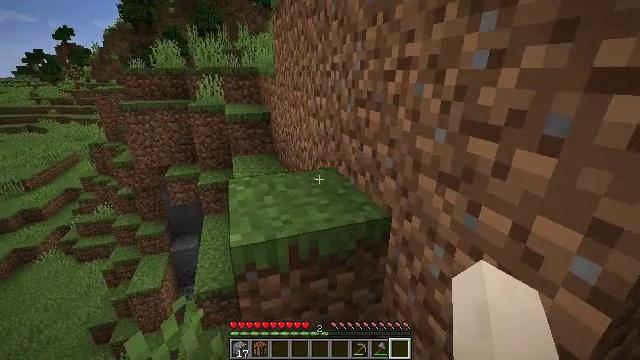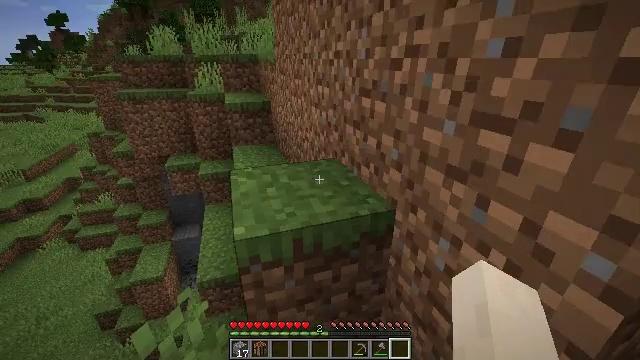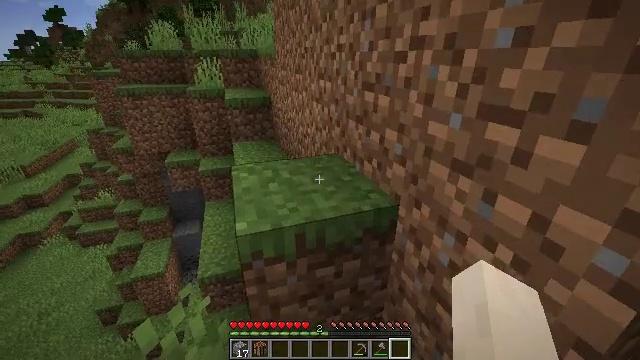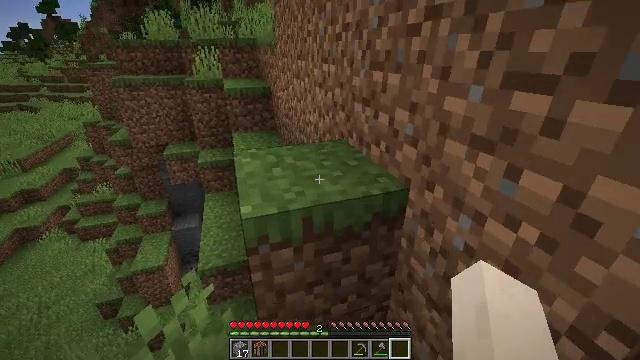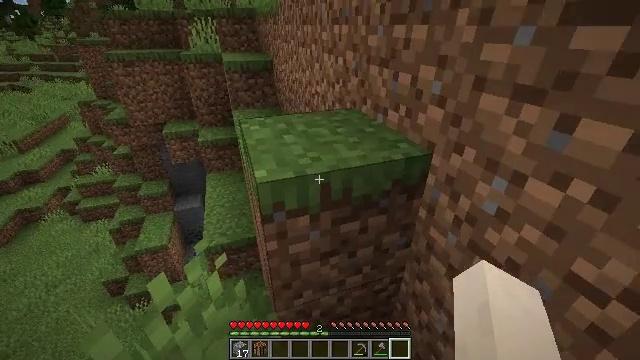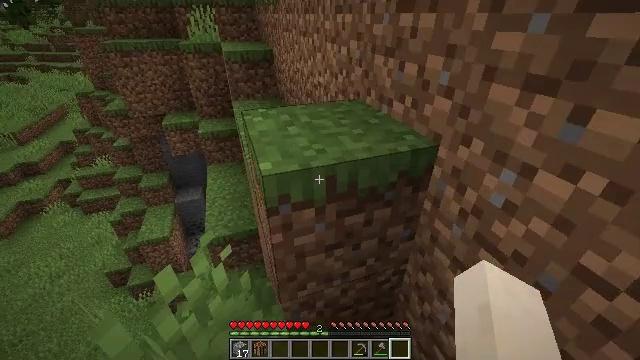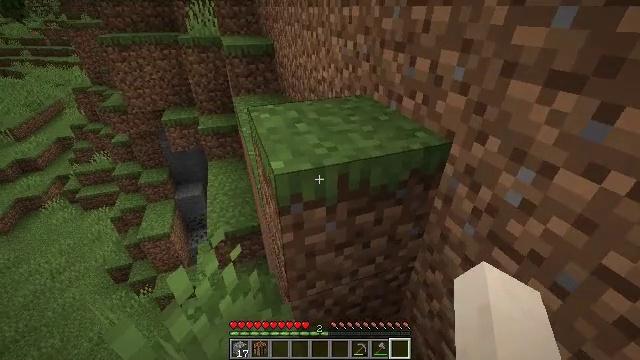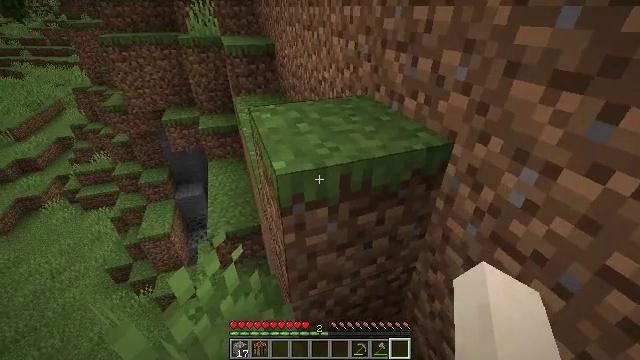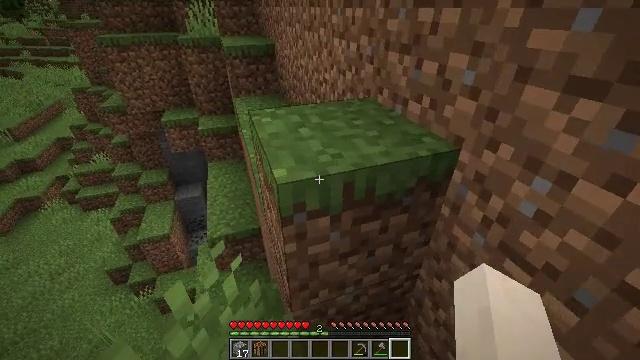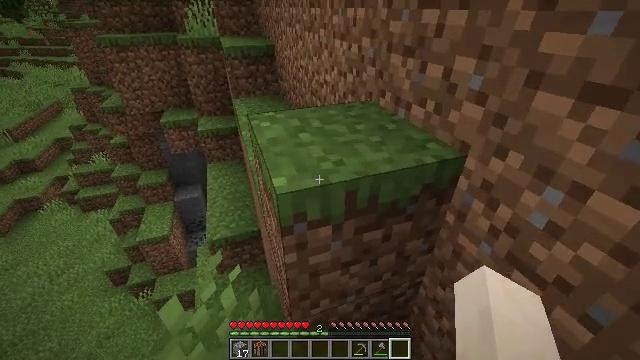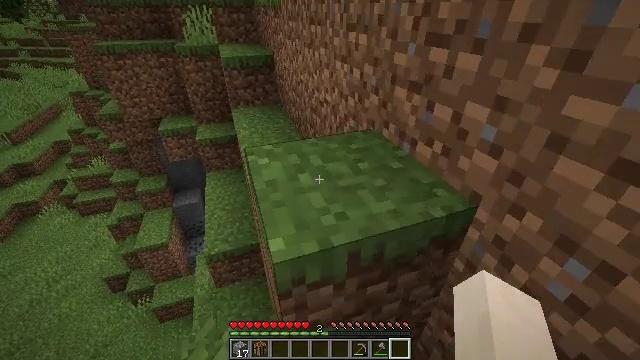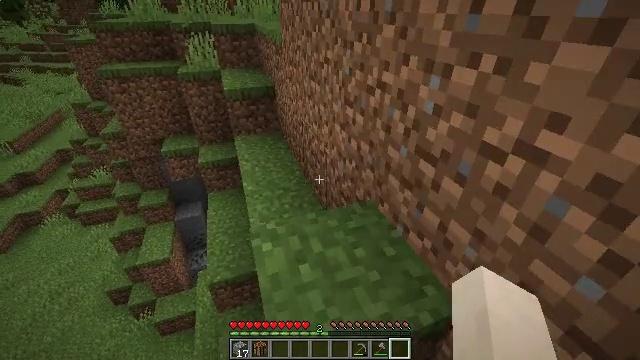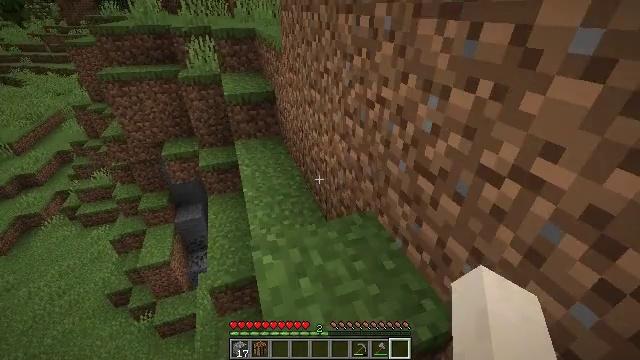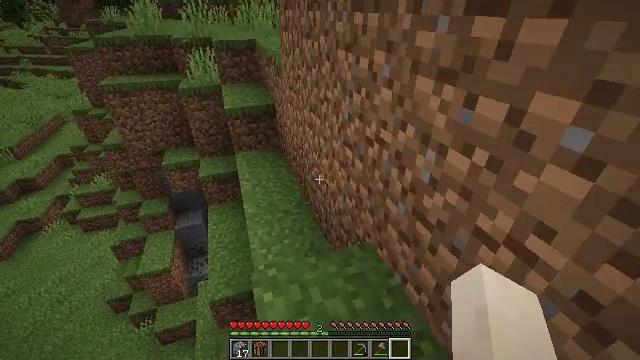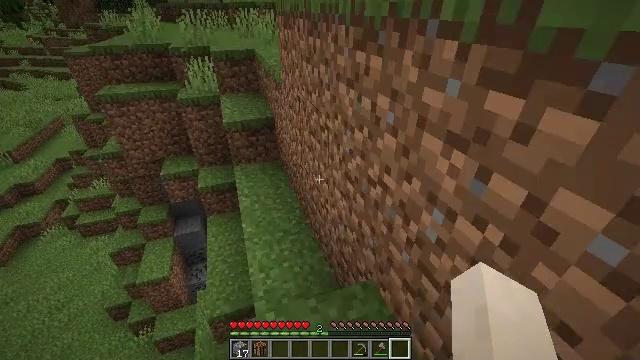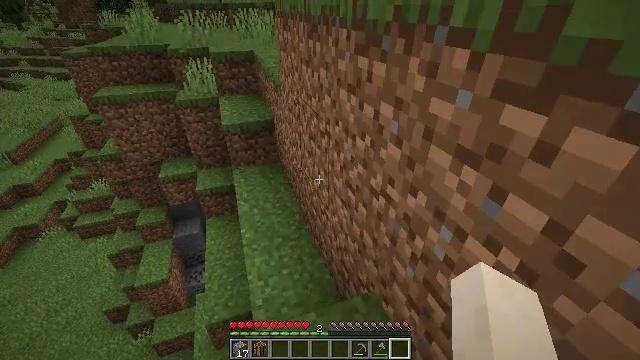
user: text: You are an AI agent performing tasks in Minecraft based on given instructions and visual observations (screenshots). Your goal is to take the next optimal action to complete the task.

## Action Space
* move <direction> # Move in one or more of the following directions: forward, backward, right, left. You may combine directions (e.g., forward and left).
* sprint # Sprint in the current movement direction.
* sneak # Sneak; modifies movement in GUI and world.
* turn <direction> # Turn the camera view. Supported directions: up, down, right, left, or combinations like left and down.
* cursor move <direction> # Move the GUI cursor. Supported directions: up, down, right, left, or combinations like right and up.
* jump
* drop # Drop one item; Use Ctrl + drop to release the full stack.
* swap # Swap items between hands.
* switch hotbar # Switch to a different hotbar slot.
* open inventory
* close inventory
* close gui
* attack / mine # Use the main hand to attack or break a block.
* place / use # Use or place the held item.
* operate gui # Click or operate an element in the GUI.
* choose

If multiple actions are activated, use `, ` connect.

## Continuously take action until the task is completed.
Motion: motion action
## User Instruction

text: Break the pink tulip to gather it.
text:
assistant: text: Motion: move left, turn down
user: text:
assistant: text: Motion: move left
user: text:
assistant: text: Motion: move left, turn down
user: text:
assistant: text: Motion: turn down
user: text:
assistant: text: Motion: turn down
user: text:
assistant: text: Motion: turn down
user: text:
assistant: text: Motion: no_op
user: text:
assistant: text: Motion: move forward
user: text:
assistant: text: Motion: move forward
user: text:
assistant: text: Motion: move forward, jump
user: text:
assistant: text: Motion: move forward, jump
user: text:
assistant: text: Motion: move forward, jump
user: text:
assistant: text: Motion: move forward, jump
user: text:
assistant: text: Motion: move forward
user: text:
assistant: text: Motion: move forward
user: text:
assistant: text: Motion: move forward
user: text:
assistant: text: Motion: move forward
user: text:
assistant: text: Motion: move forward
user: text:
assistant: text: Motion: move forward, turn left
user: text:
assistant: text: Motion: move forward, turn left and up
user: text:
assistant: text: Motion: move forward, turn left and up
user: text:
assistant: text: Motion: move forward, turn left and up
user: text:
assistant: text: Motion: move forward, sprint, turn up
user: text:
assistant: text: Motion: move forward, sprint
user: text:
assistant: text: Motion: move forward, sprint
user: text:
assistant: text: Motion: move forward, sprint, turn up
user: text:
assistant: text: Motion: move forward, sprint, turn up
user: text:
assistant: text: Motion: move forward, sprint, turn left and up
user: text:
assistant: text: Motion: move forward, sprint, turn up
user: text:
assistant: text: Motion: move forward, sprint